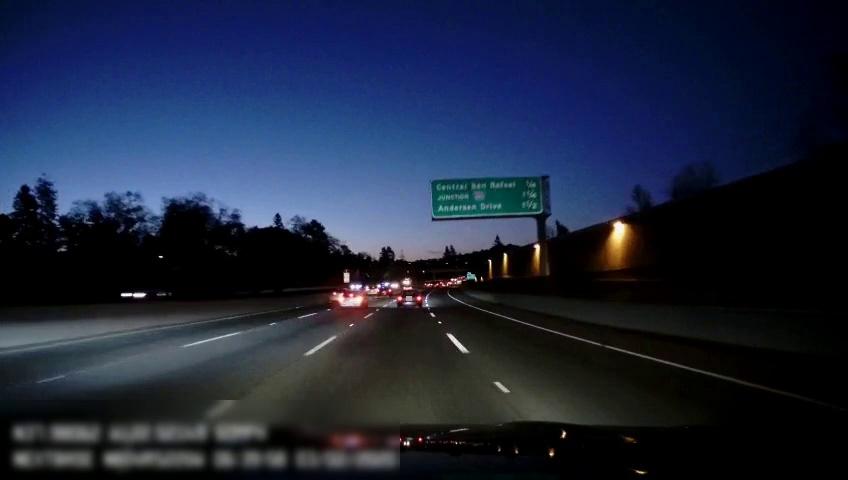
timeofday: Night
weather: Other
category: Drivable Space
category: Vehicles | Car
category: Vehicles | SUV
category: Vehicles | SUV
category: Vehicles | Car
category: Vehicles | Car
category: Vehicles | SUV
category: Vehicles | Truck
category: Lanes | Alternate Lane
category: Lanes | Alternate Lane
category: Lanes | Current Lane
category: Lanes | Current Lane
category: Lanes | Alternate Lane
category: Traffic | Signs
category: Traffic | Signs